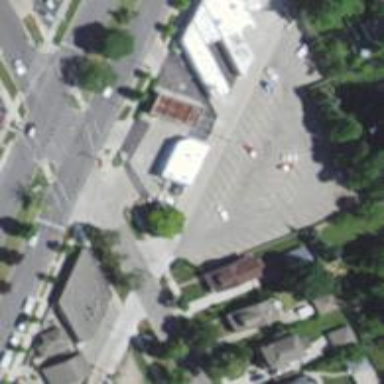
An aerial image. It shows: Convenience shop.